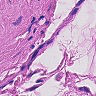
Metastatic tissue present: no